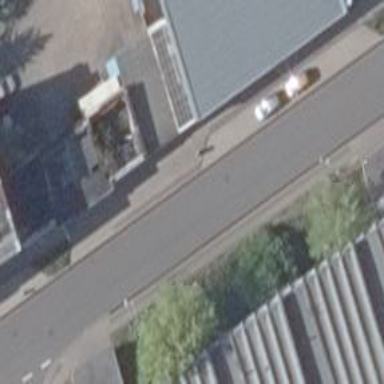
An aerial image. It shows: Public transport stop position.